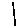
Label: line